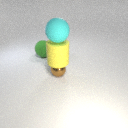
large cyan rubber sphere above small brown metal sphere